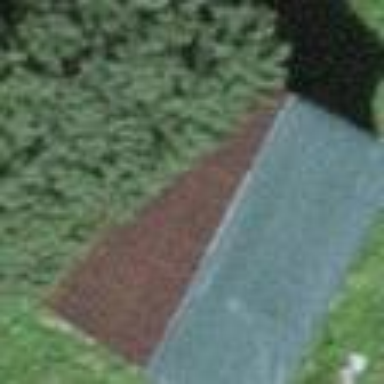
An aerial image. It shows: Barn.